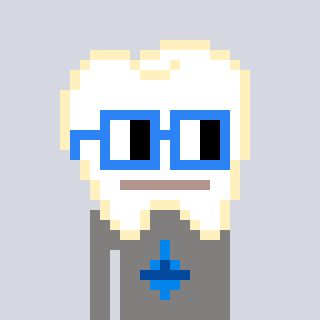
a pixel art character with square blue glasses, a tooth-shaped head and a bluegrey-colored body on a cool background